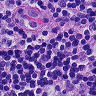
Metastatic tissue present: no